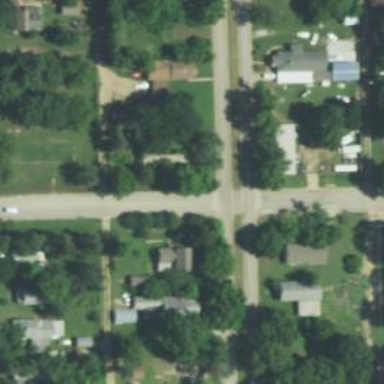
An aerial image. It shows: Residential road.